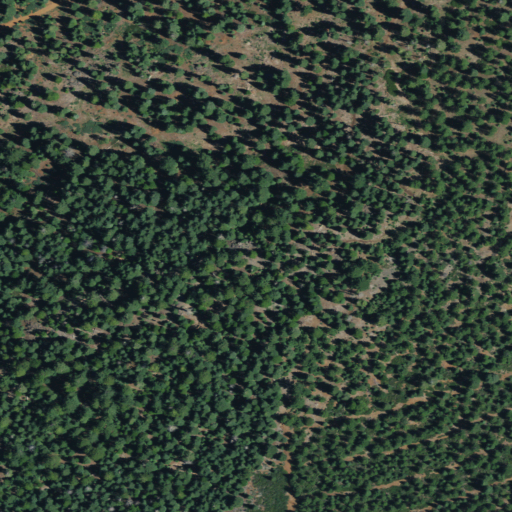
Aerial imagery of mountain in California named Manzanita Mountain containing only evergreen forest